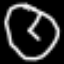
Label: clock